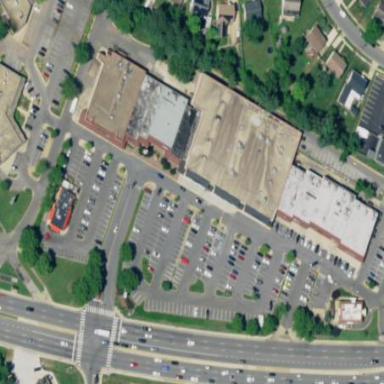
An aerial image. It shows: Retail area.